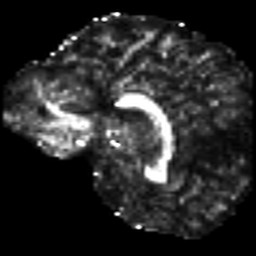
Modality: FA
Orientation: sagittal
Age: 37
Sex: male
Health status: healthy
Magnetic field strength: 3 T
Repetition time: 8.4 s
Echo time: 0.0926 s